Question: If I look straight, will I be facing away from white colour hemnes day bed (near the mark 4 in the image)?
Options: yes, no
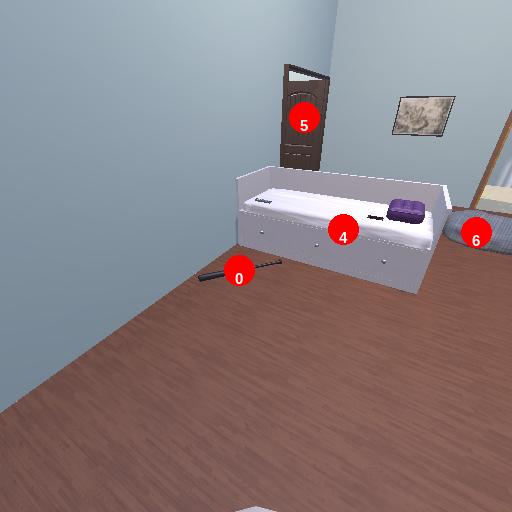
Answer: yes